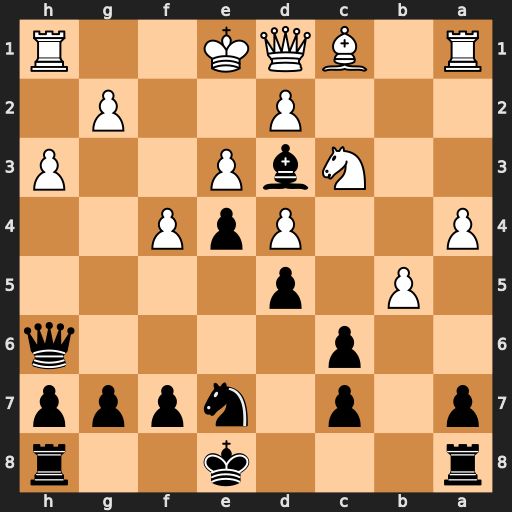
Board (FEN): r3k2r/p1p1nppp/2p4q/1P1p4/P2PpP2/2NbP2P/3P2P1/R1BQK2R
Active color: b
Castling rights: KQkq
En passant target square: -
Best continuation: Qh4+ g3 Qxg3#